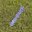
Label: 1